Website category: auto
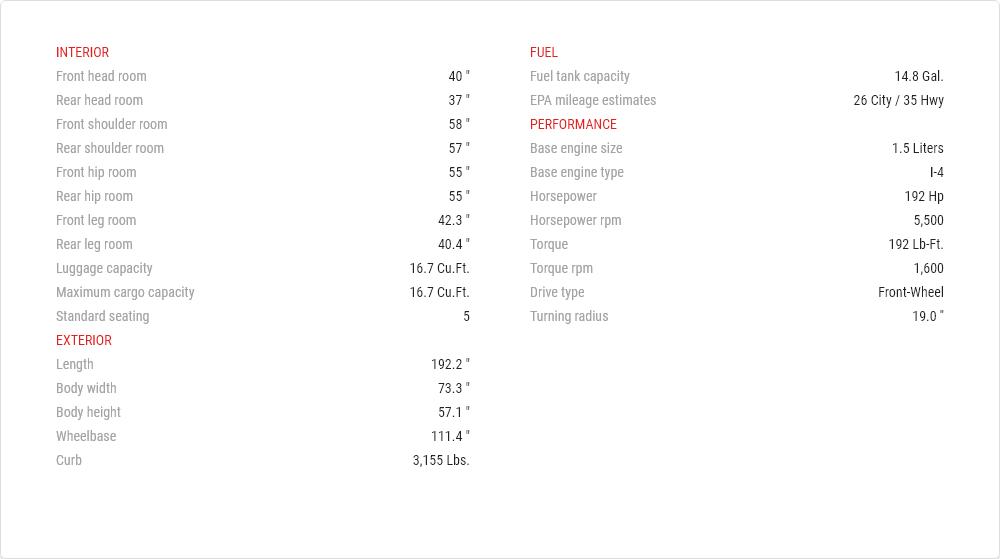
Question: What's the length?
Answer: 192.2 "

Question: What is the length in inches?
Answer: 192.2 "

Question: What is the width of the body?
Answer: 73.3 "

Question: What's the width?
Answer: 73.3 "

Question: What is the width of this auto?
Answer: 73.3 "

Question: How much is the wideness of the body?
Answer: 73.3 "

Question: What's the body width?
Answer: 73.3 "

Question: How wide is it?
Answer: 73.3 "

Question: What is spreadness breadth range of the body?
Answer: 73.3 "

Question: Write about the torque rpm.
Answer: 1,600

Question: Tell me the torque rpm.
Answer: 1,600

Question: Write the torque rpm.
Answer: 1,600

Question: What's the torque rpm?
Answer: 1,600

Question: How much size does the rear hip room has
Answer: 55 "

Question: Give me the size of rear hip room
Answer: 55 "

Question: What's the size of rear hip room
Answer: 55 "

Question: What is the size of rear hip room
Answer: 55 "

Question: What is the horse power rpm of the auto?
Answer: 5,500

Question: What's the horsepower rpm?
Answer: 5,500

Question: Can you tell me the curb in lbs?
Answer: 3,155 lbs.

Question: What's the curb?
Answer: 3,155 lbs.

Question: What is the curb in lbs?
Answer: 3,155 lbs.

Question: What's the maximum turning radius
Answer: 19.0 ''

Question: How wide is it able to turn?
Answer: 19.0 ''

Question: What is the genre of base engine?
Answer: I-4

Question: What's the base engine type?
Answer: I-4

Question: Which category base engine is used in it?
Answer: I-4

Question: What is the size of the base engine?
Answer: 1.5 liters

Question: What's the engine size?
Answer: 1.5 liters

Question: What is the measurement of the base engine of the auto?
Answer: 1.5 liters

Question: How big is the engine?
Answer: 1.5 liters

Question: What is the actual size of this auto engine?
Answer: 1.5 liters

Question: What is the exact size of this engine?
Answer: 1.5 liters

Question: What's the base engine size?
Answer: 1.5 liters

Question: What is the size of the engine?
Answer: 1.5 liters

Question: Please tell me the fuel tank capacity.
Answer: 14.8 gal.

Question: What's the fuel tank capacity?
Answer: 14.8 gal.

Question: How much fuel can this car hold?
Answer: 14.8 gal.

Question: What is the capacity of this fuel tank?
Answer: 14.8 gal.

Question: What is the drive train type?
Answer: front-wheel

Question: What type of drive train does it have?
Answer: front-wheel

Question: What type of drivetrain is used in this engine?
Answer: front-wheel

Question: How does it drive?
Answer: front-wheel

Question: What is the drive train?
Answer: front-wheel

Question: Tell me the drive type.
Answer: front-wheel

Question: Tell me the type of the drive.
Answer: front-wheel

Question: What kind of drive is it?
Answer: front-wheel

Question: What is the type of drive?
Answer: front-wheel

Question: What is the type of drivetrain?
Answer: front-wheel

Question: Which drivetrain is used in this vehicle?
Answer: front-wheel

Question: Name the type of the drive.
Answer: front-wheel

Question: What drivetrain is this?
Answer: front-wheel

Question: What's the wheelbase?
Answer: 111.4 "

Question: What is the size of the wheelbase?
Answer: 111.4 "

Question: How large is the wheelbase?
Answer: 111.4 "

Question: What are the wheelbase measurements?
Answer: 111.4 "

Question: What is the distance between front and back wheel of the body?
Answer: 111.4 "

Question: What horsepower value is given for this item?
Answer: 192 hp

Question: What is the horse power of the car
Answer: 192 hp

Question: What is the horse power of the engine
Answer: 192 hp

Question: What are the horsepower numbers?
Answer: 192 hp

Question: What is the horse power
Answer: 192 hp

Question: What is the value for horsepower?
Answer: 192 hp

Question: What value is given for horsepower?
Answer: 192 hp